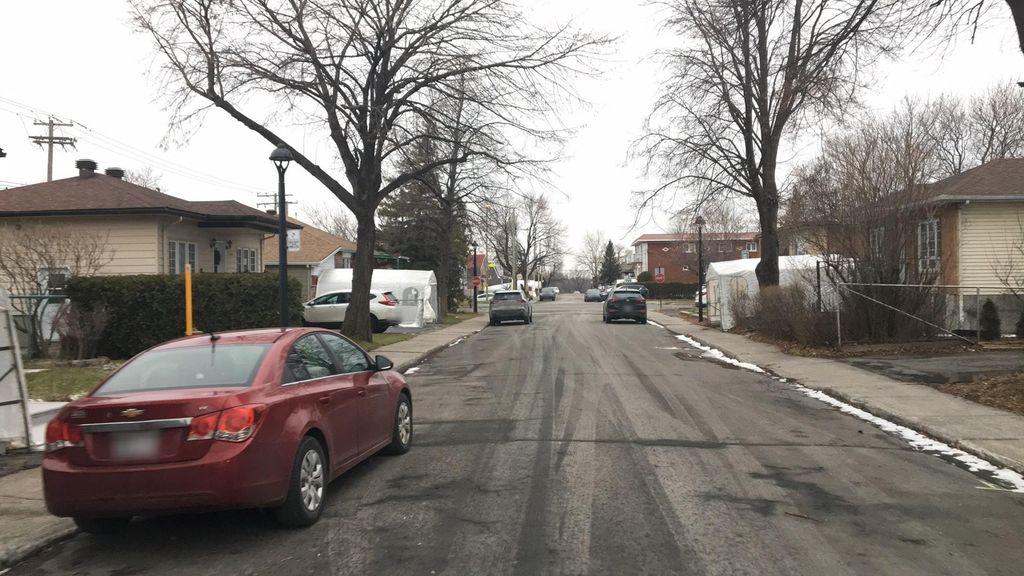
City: montreal